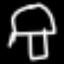
Label: mushroom